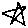
Label: star